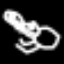
Label: frog